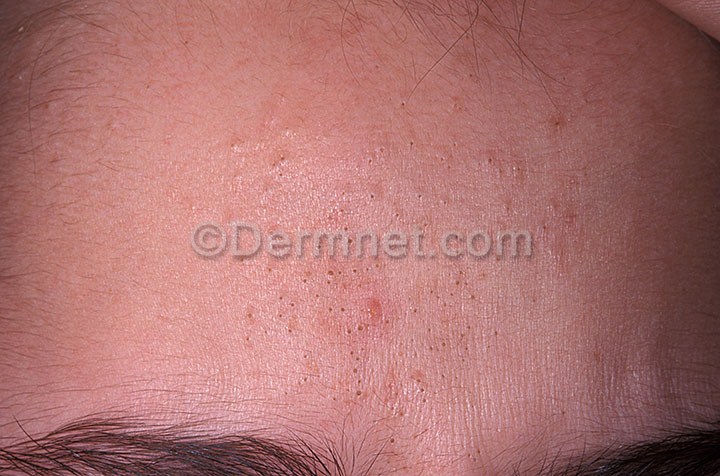
Disease: Acne and Rosacea Photos